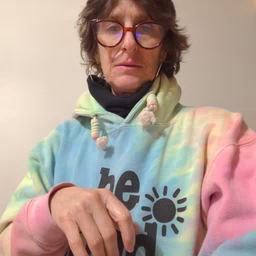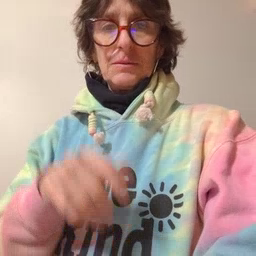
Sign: brother